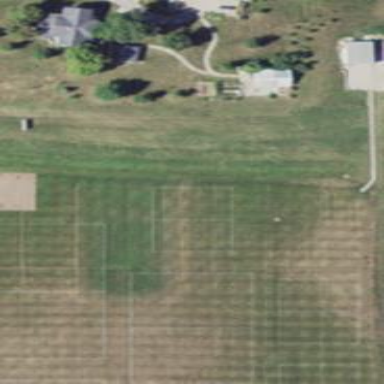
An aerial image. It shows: Soccer pitch for leisure land activities.